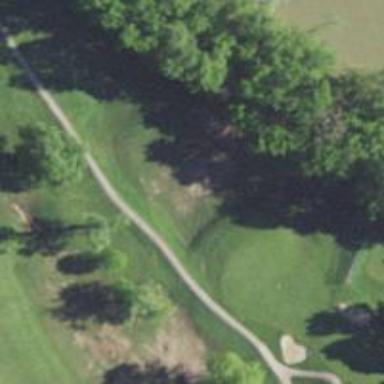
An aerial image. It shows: View of golf hole.